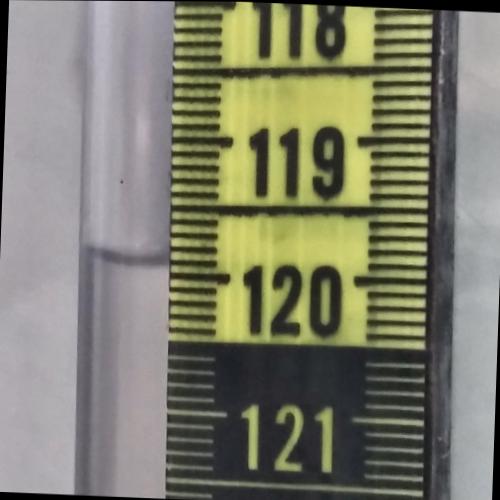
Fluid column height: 119.9 cm